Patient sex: F
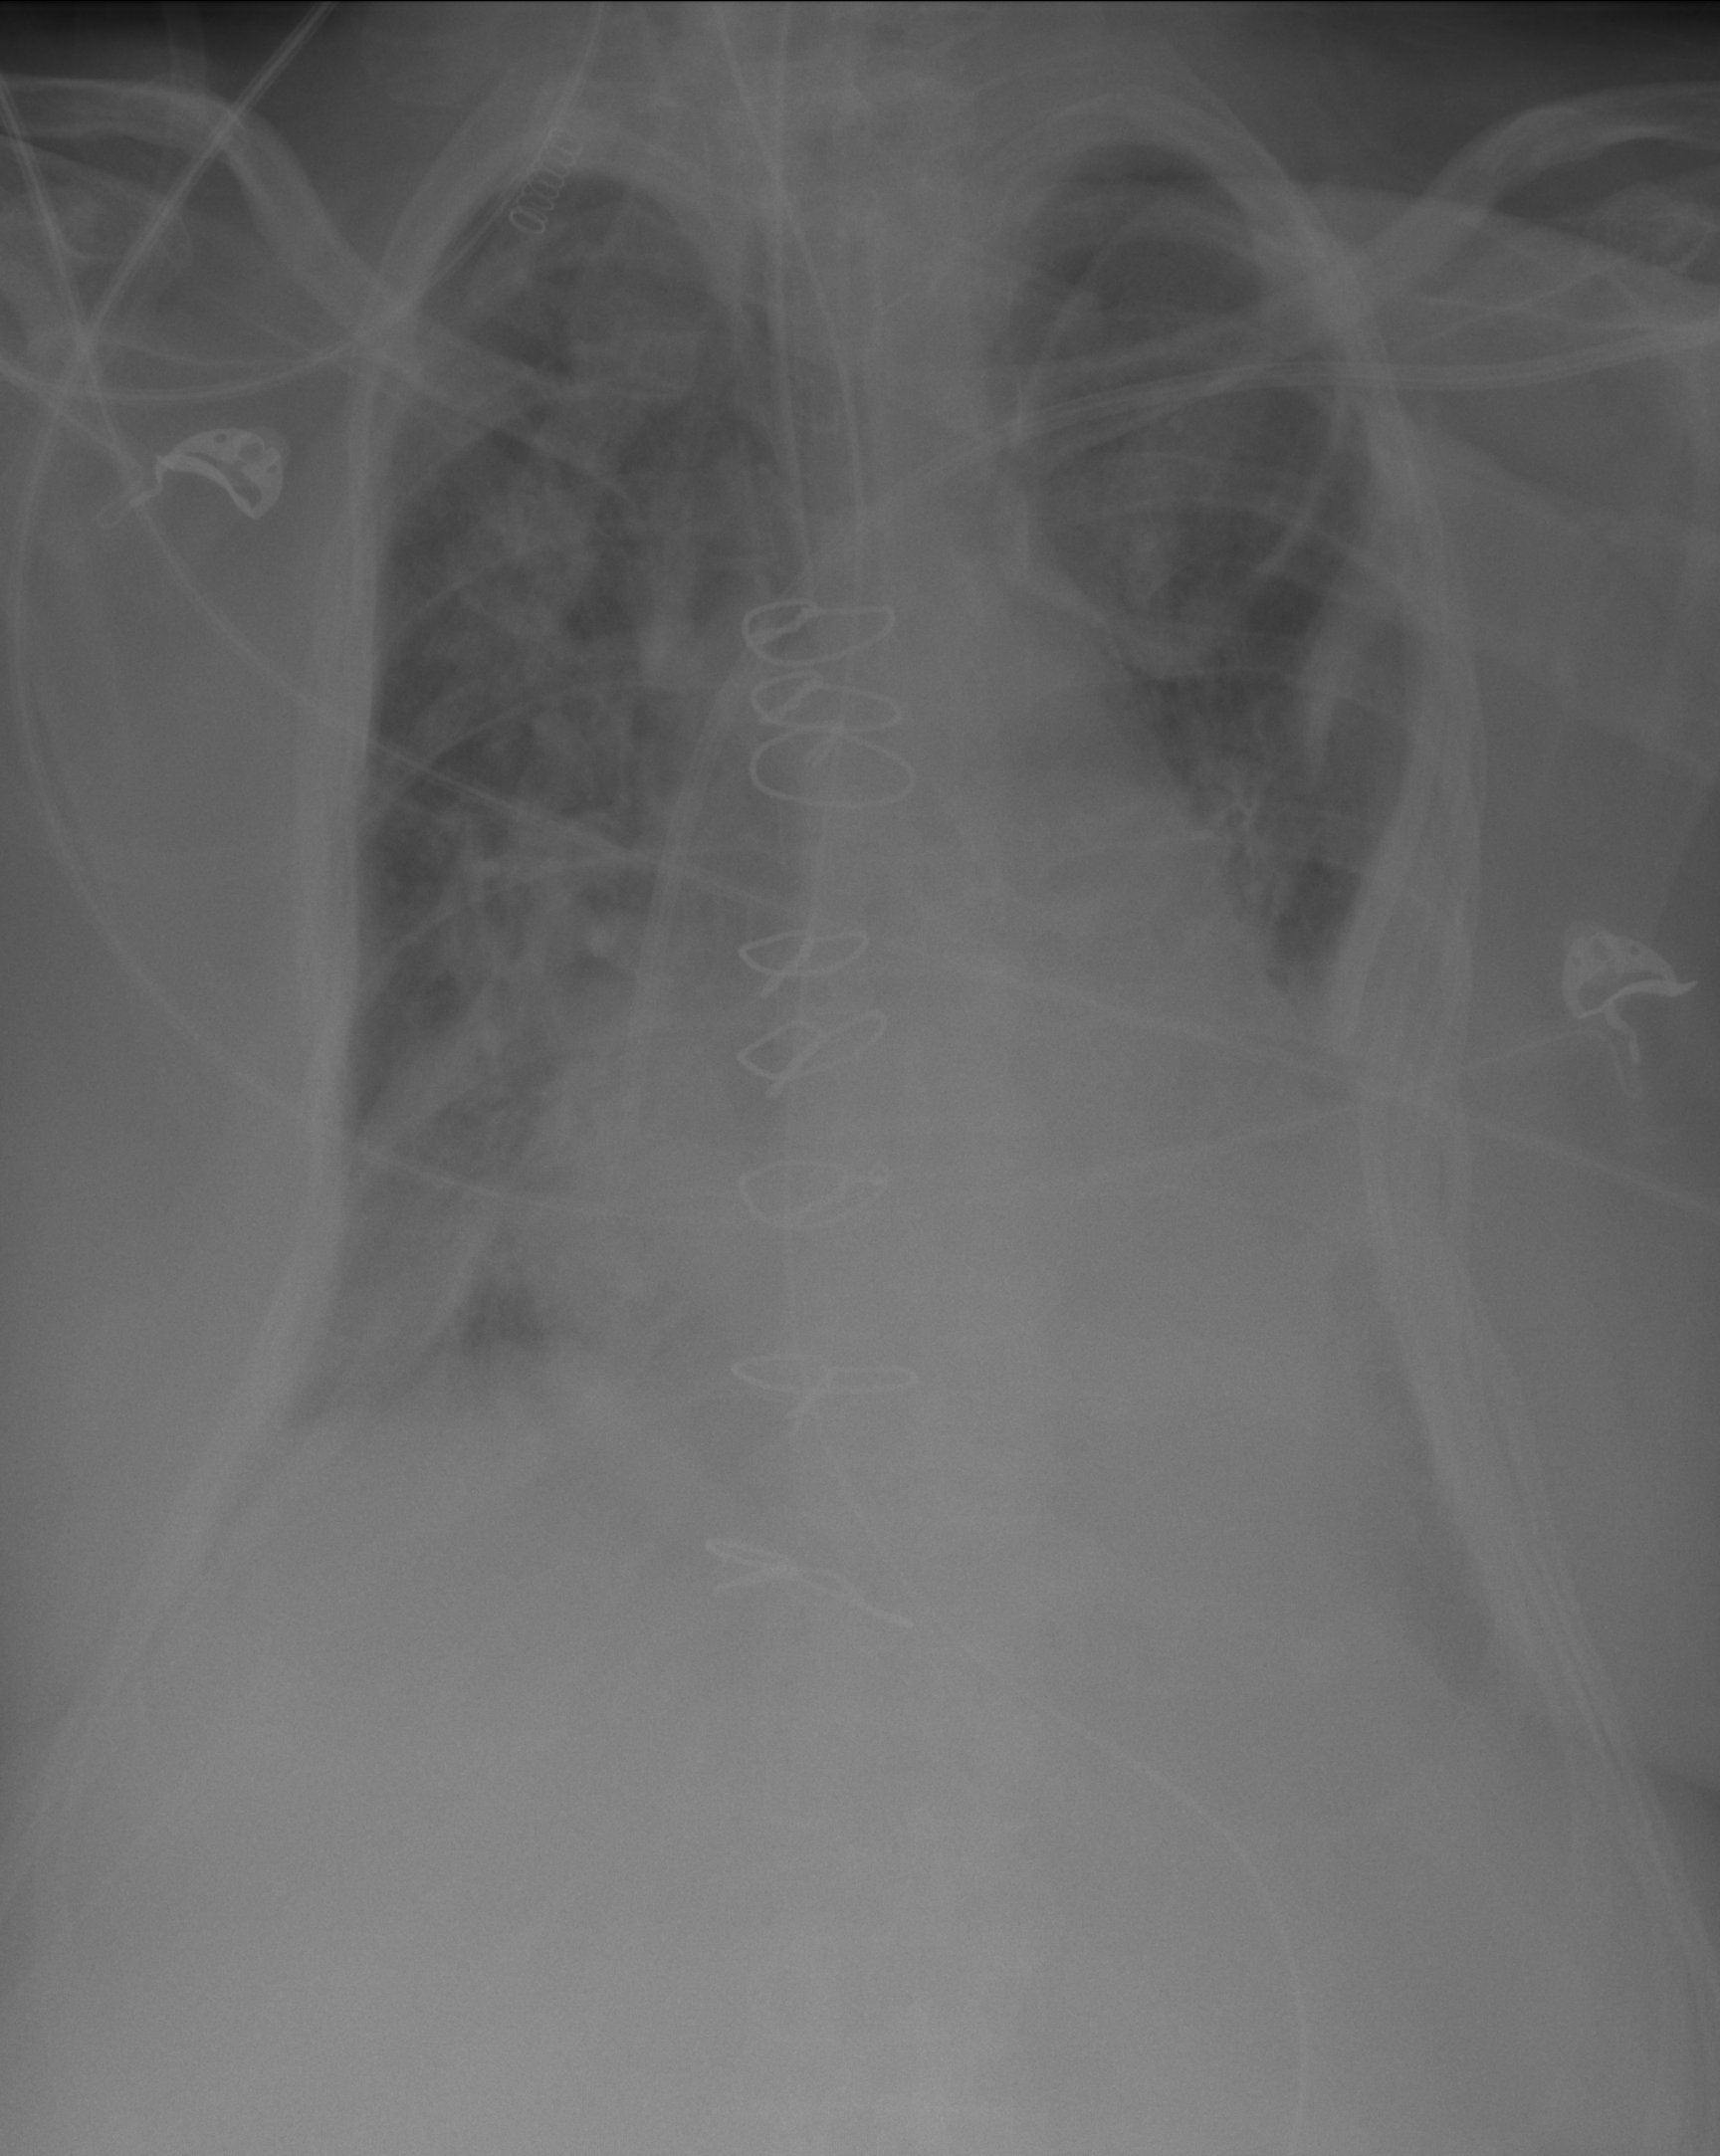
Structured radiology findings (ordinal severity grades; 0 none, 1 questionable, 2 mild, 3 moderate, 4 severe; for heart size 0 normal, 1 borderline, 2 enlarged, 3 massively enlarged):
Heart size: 2
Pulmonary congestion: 0
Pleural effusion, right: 2
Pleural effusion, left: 2
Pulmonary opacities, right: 3
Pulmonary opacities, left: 3
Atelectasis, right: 2
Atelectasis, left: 2